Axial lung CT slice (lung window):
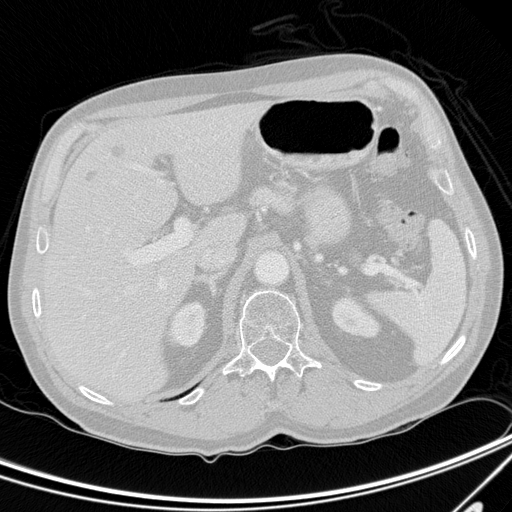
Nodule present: no